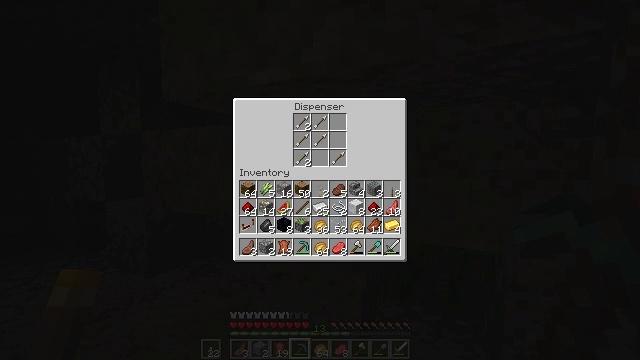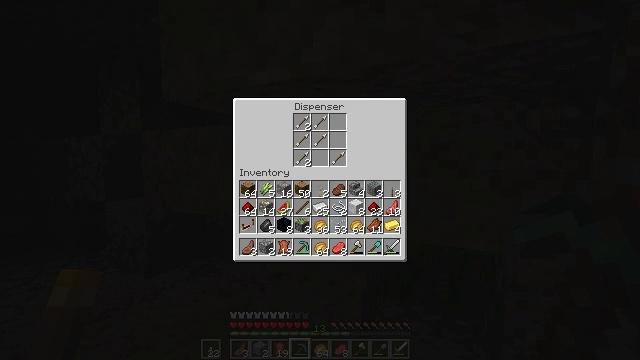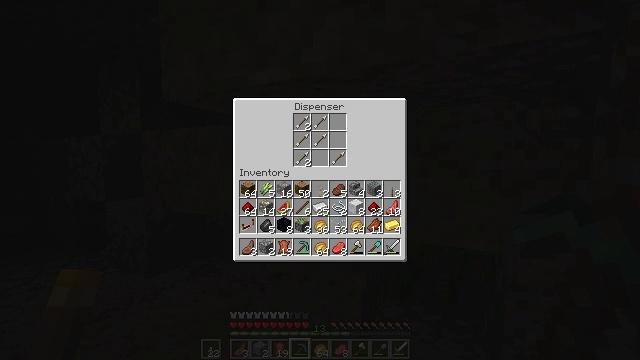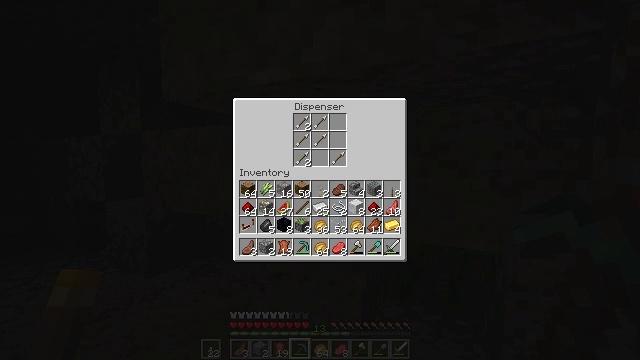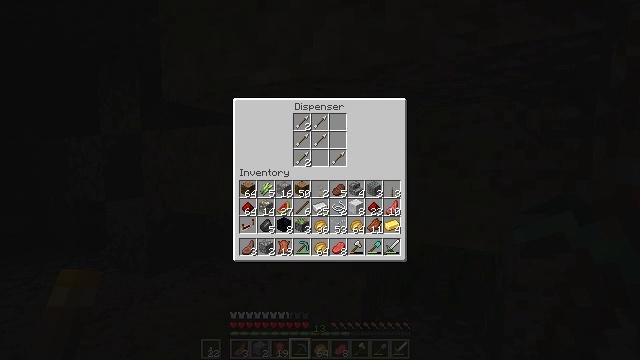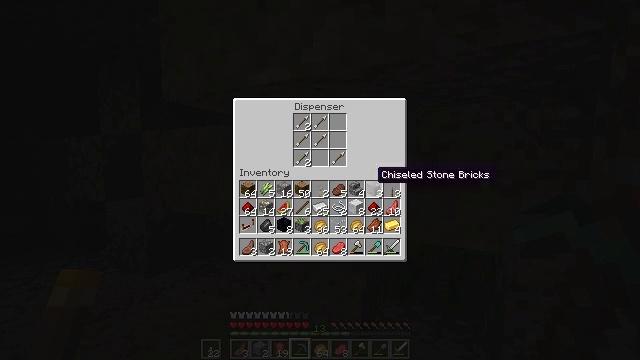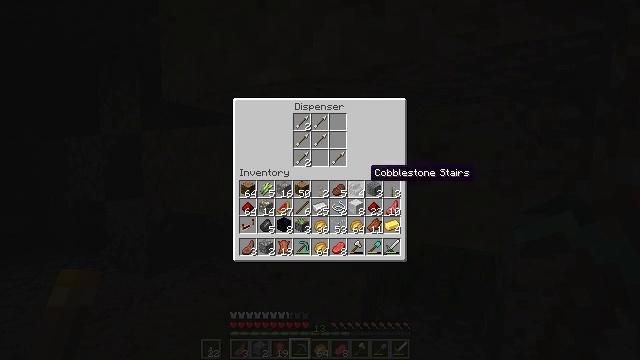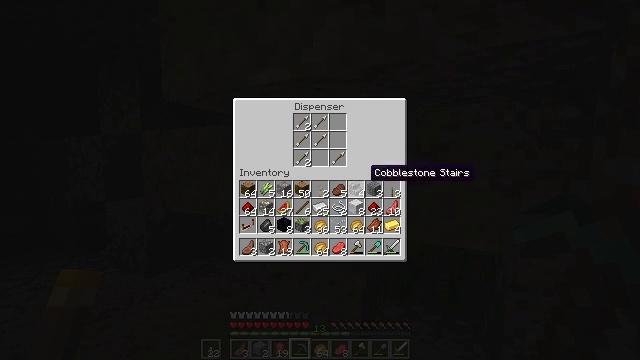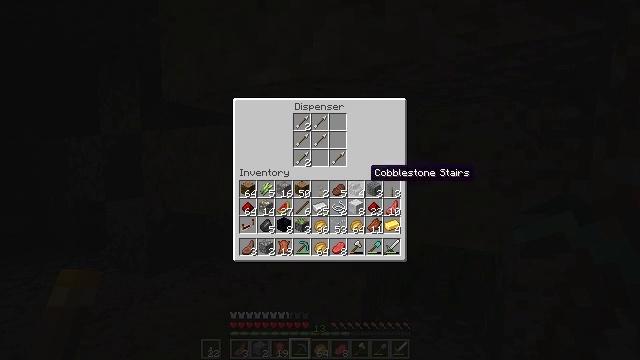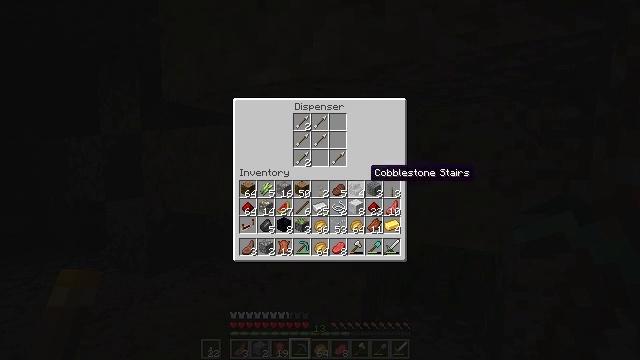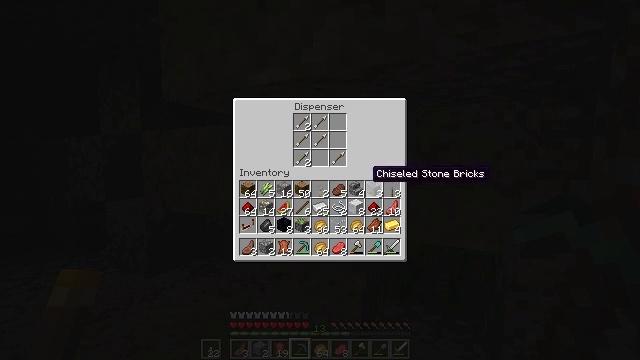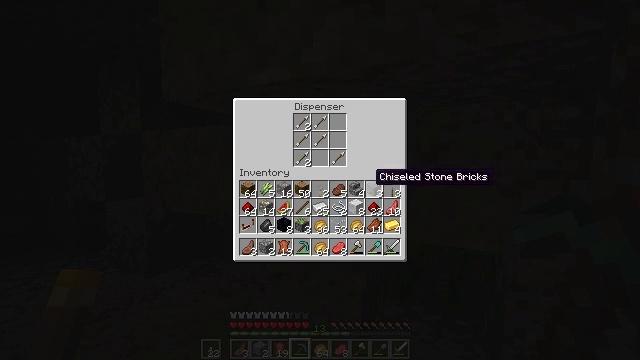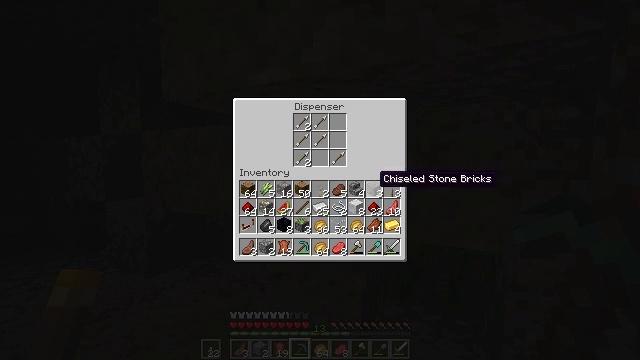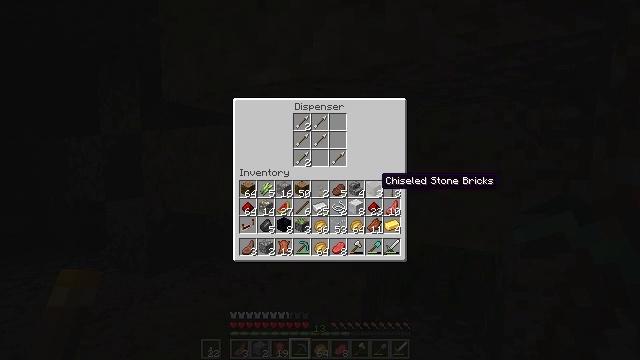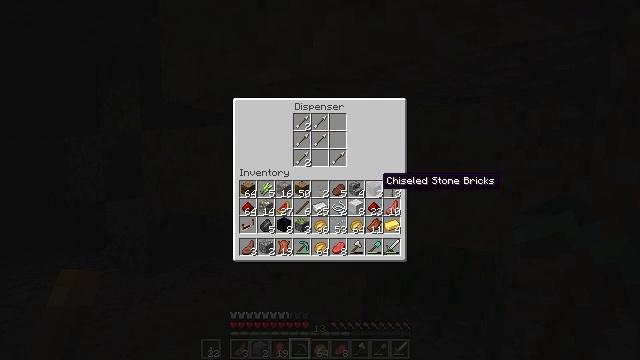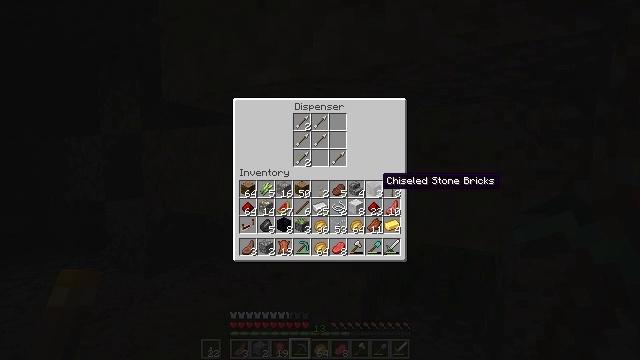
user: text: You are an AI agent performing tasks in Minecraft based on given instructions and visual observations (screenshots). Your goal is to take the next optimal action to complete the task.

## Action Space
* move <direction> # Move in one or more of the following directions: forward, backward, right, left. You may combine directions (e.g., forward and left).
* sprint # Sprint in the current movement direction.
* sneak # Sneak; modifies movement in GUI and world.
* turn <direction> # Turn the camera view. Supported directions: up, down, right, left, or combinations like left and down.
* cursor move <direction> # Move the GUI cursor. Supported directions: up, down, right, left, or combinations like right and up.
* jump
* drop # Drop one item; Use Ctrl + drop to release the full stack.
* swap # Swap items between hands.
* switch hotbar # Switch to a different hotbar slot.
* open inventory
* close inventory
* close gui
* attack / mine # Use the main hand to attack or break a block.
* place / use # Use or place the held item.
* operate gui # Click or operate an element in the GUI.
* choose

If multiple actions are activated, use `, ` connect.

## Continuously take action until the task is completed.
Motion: motion action
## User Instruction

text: Mine the dispenser.
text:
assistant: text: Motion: cursor move left
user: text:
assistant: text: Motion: no_op
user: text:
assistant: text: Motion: cursor move left
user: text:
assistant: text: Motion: no_op
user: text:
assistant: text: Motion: cursor move left and up
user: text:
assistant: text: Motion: no_op
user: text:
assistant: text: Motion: no_op
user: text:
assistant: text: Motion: no_op
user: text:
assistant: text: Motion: no_op
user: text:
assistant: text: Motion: no_op
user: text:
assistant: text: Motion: no_op
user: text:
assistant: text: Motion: no_op
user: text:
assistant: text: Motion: no_op
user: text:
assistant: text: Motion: no_op
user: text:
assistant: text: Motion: no_op
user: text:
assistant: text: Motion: no_op
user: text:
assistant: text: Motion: no_op
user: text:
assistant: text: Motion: no_op
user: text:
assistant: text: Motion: no_op
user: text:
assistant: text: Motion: no_op
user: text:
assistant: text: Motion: no_op
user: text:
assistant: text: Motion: no_op
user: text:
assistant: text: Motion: no_op
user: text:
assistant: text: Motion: no_op
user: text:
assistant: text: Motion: no_op
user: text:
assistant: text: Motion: no_op
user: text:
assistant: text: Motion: no_op
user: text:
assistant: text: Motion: close gui
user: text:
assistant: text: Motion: no_op
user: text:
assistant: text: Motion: no_op